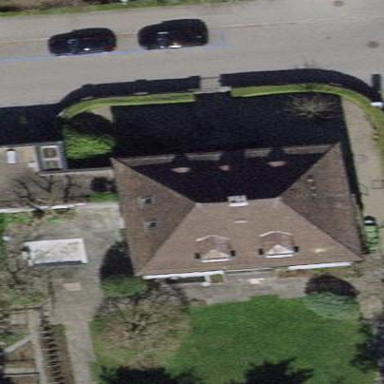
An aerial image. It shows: Building with tiled roof.